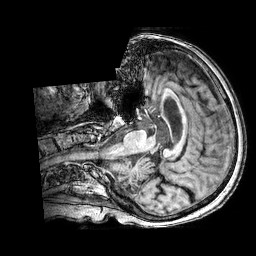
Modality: T1w
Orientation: axial
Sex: female
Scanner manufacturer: philips
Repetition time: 0.008156 s
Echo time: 0.00375 s